Chest X-ray. View position: AP
Patient age: 60
Patient sex: F
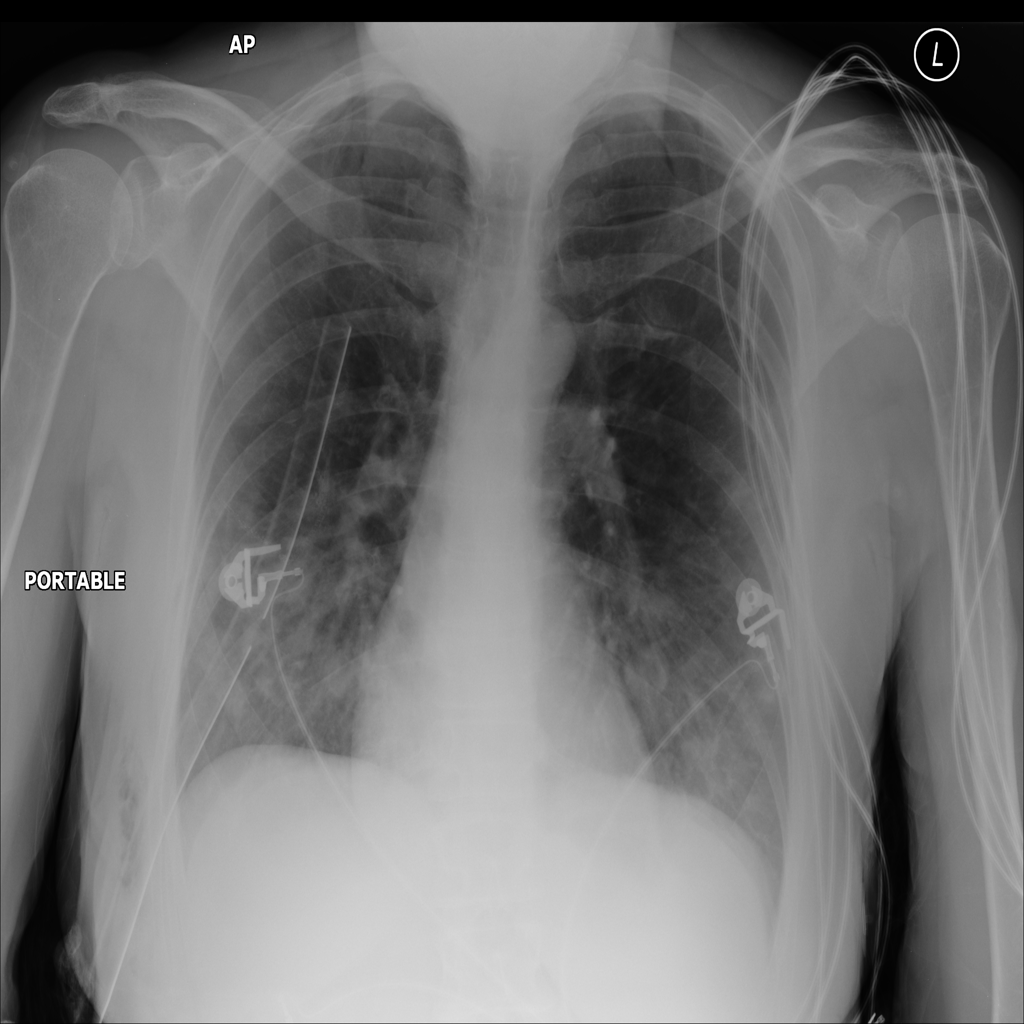
Finding: Pneumothorax